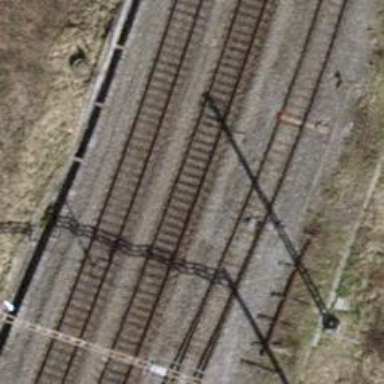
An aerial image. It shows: Railway switch.